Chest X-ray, AP view. Patient: 53 years old, sex F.
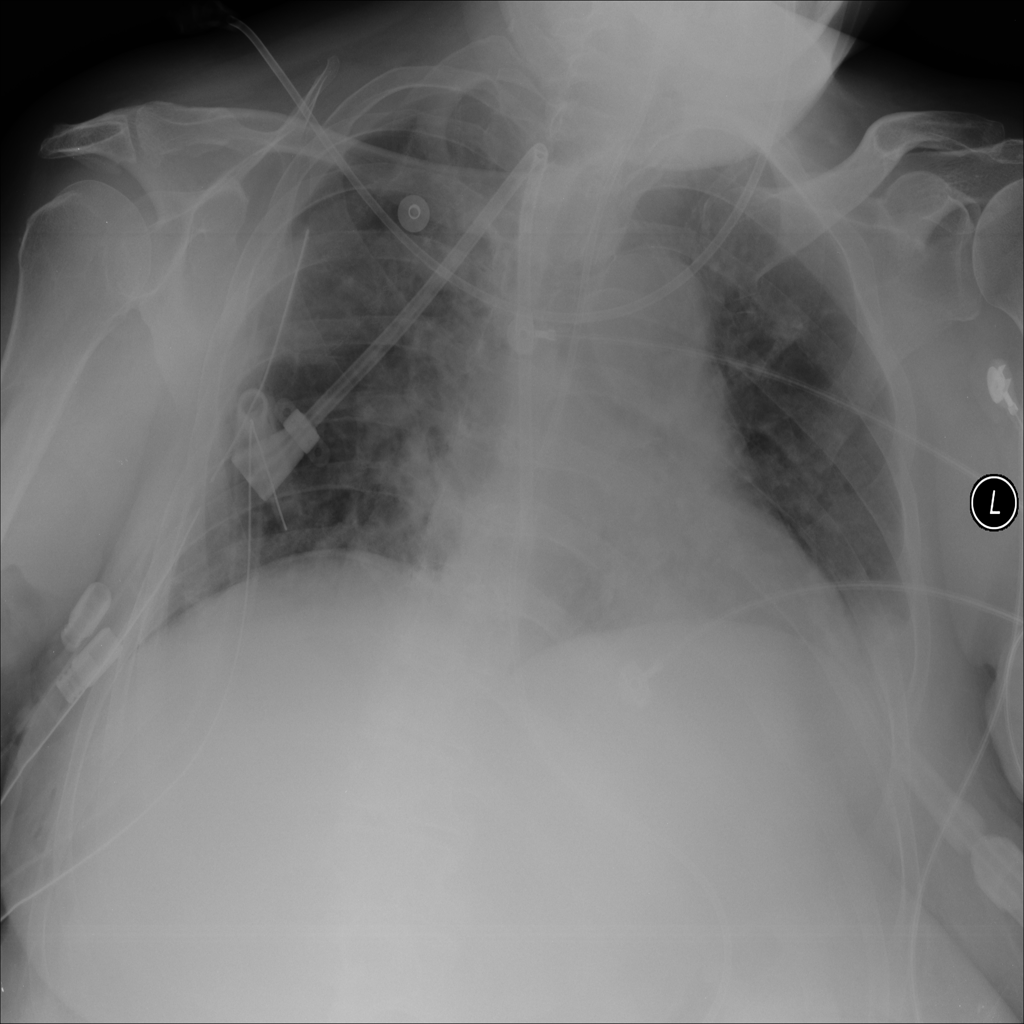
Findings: No Finding